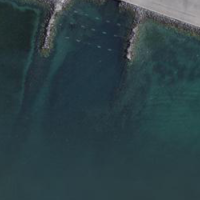
EUNIS habitat code: 14
Species observed at this site:
Anas platyrhynchos
Cygnus olor